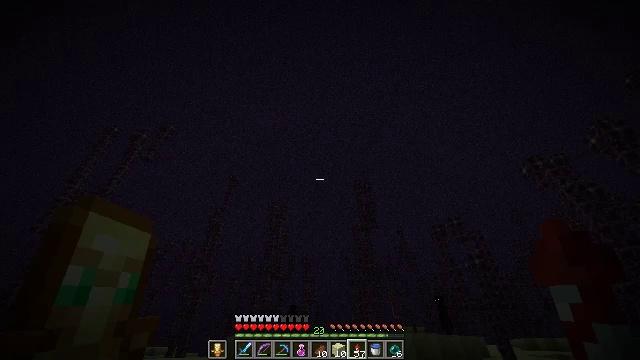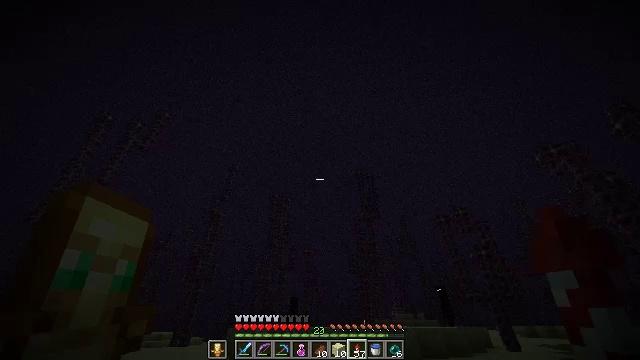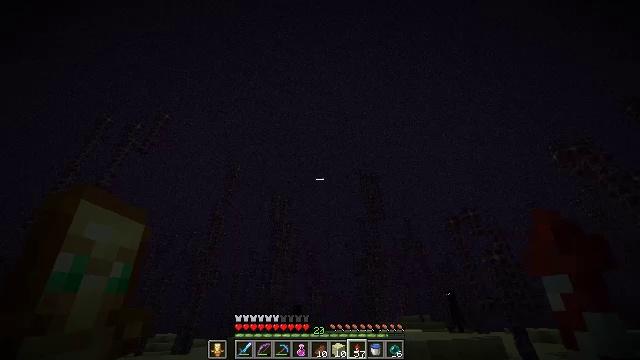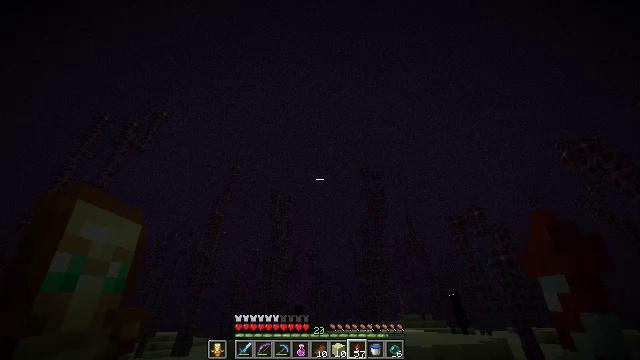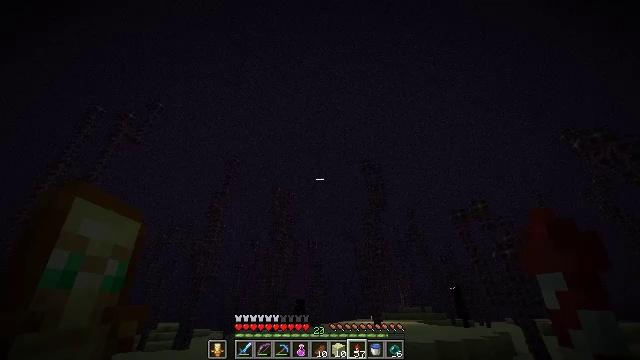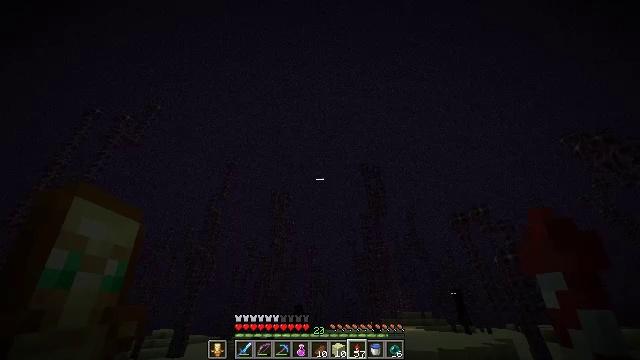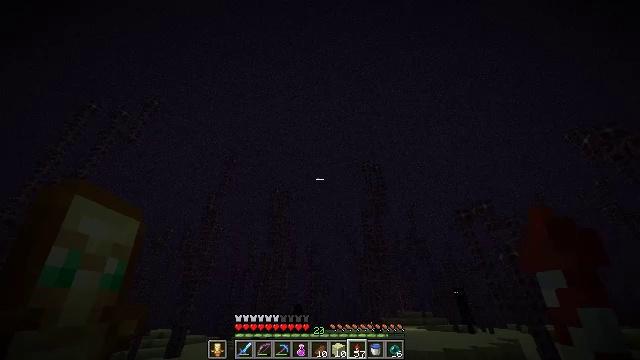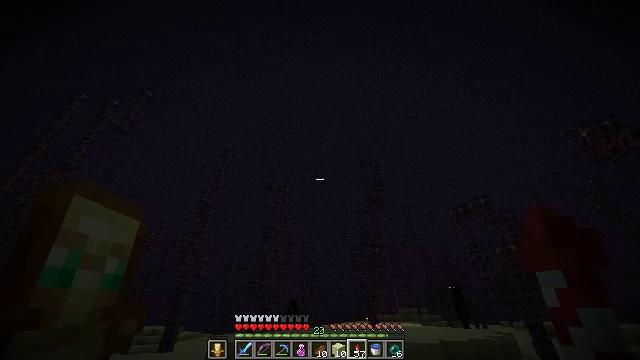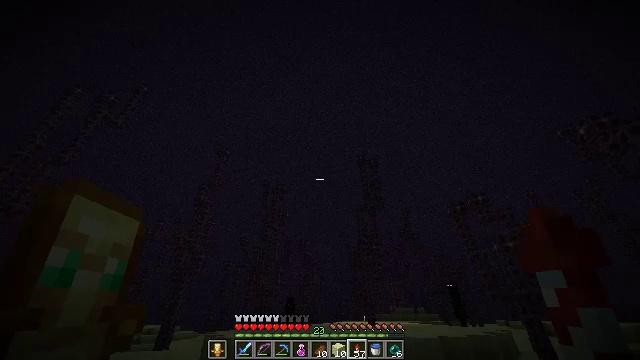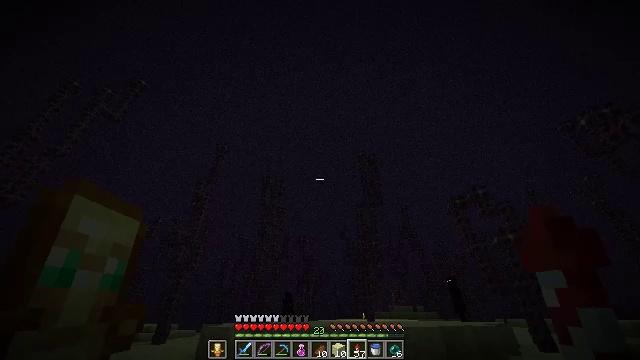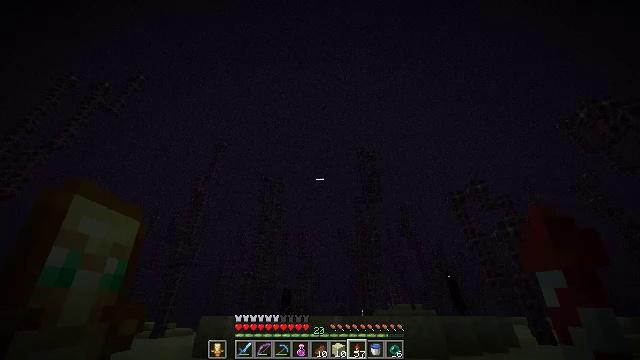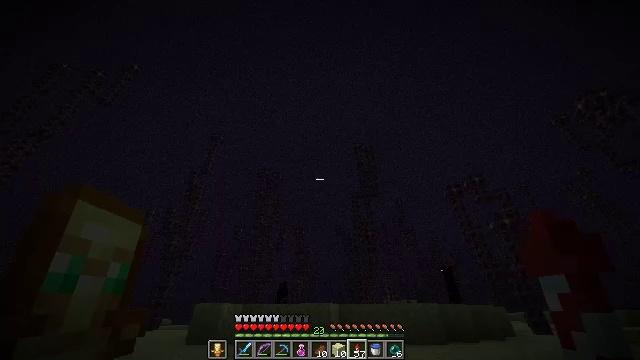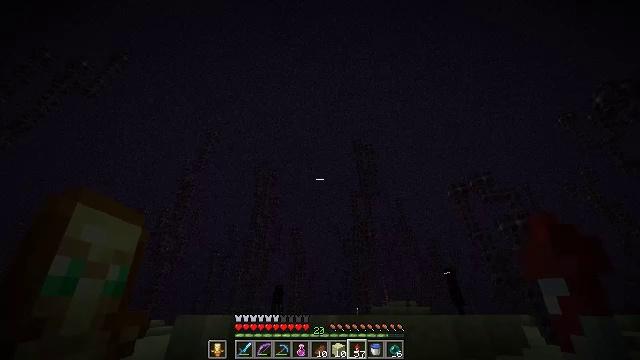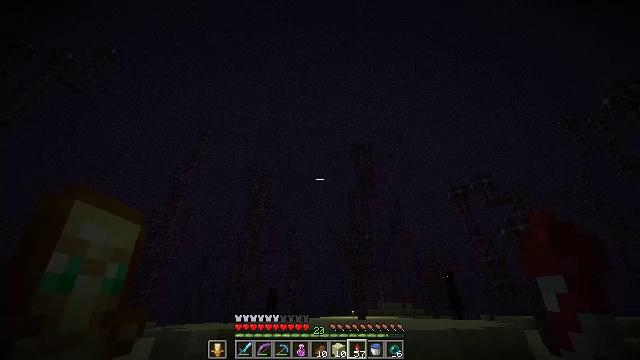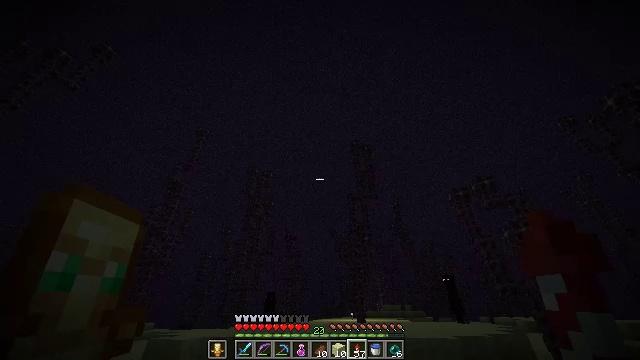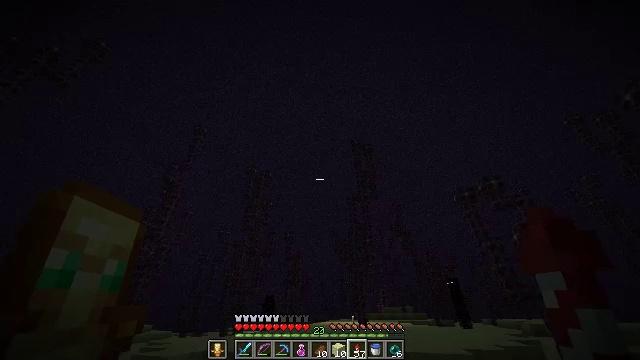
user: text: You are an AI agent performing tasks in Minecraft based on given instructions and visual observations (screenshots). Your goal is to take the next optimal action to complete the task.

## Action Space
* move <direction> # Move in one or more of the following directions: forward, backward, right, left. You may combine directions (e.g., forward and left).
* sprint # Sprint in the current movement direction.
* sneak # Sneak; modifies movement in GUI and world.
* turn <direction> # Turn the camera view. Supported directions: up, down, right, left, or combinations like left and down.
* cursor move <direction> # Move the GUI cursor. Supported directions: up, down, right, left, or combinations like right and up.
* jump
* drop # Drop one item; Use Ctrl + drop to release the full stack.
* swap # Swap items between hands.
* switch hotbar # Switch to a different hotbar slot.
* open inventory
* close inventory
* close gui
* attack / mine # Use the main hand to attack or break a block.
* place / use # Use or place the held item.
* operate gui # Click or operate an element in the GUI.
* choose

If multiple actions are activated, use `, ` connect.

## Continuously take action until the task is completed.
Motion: motion action
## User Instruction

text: Break the chorus plant in the End.
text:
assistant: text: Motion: move forward, turn down, use / place, jump
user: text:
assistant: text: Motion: move forward, turn left, use / place, jump
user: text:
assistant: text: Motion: move forward, use / place, jump
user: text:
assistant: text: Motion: move forward, turn down, use / place, jump
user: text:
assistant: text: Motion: move forward, turn up, use / place, jump
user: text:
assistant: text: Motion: move forward, use / place, jump
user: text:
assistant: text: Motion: move forward, turn right, use / place, jump
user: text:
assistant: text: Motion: move forward, use / place, jump
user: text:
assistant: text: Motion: move forward, use / place, jump
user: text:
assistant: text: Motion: move forward, use / place, jump
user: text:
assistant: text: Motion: move forward, use / place, jump
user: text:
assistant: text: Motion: move forward, use / place, jump
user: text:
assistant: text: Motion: move forward, turn right, use / place, jump
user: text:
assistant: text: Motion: move forward, use / place, jump
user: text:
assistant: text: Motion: move forward, use / place, jump
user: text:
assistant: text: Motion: move forward, use / place, jump
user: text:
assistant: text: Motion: move forward, use / place, jump
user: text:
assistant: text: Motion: move forward, use / place, jump
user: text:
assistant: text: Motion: move forward, use / place, jump
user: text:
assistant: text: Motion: move forward, jump
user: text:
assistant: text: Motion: move forward, use / place, jump
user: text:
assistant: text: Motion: move forward, use / place
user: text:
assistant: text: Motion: move forward, use / place, jump
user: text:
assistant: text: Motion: move forward, use / place, jump
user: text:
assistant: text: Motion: move forward, use / place, jump
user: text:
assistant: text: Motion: move forward, jump
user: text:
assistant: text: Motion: move forward, use / place, jump
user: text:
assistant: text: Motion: move forward, turn up, use / place, jump
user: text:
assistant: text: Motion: move forward, use / place, jump
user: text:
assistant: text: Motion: move forward, turn right, use / place